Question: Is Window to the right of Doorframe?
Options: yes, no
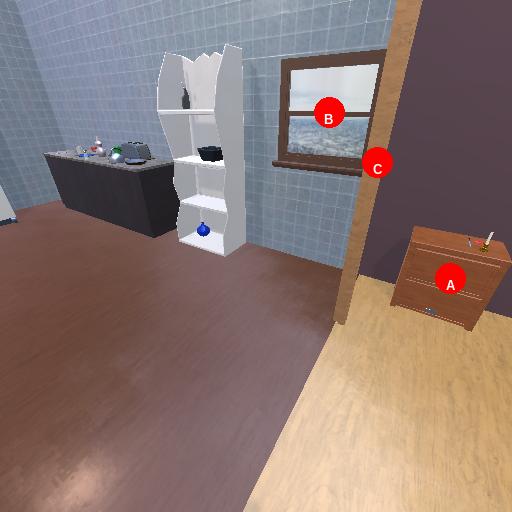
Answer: yes